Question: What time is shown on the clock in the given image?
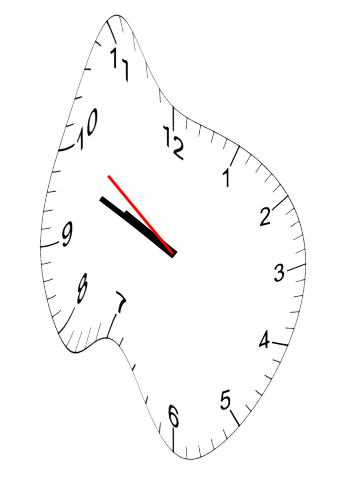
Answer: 09:48:51